Question: i have a string like this
'''
106.826820,-6.303850,0
'''
which i get from parsing the google Maps KML Document.
now i wanna parse its string to Double
this is my code :
'''
public Double getLatitude(){
for(int posisi = GPS_NAME.indexOf(","); posisi > GPS_NAME.length(); posisi++){
TEMP_LAT = "" + GPS_NAME.indexOf(posisi);
}
GPS_LATITUDE = Double.valueOf(TEMP_LAT);
return GPS_LATITUDE;
}
public Double getLongitude(){
int posisiakhir = GPS_NAME.indexOf(",");
for(int i = 0; i < posisiakhir; i++){
TEMP_LON = "" + GPS_NAME.indexOf(i);
}
GPS_LONGITUDE = Double.valueOf(TEMP_LON);
return GPS_LONGITUDE;
}
'''
but when i try to run it i got error like this

could somebody help me solving my problems >_<
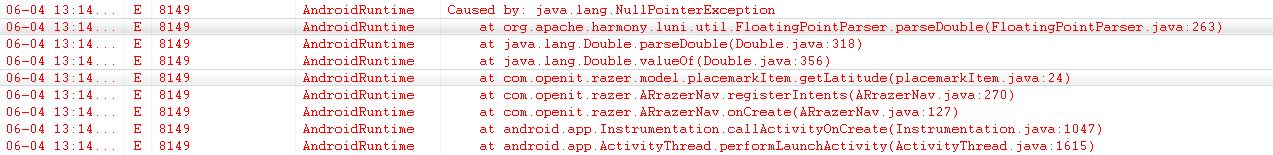
Answer: and also confirm 'GPS_LATITUDE = Double.valueOf(TEMP_LAT);' 'TEMP_LAT' is not null there - as exception is NullPointerException not NumberFormatException.